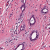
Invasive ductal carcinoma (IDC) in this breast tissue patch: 0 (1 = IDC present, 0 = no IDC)